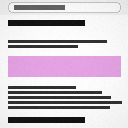
Screen state: on